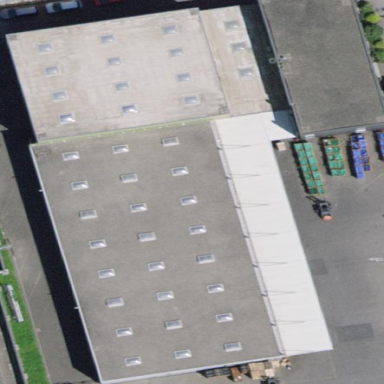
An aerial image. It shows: Commercial building.